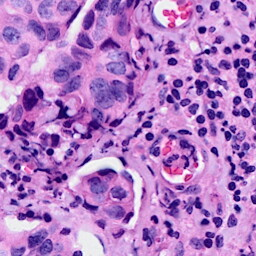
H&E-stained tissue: Breast